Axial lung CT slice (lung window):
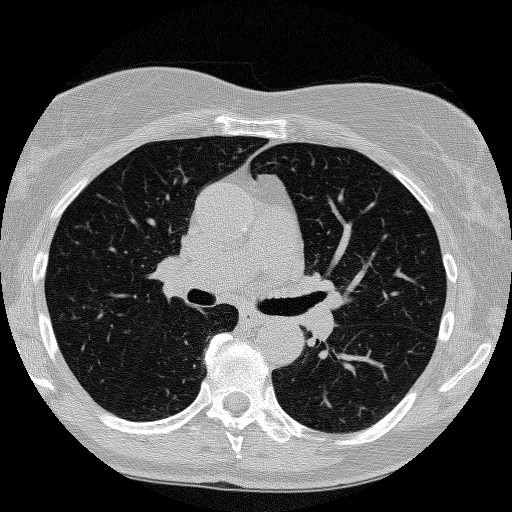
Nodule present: no